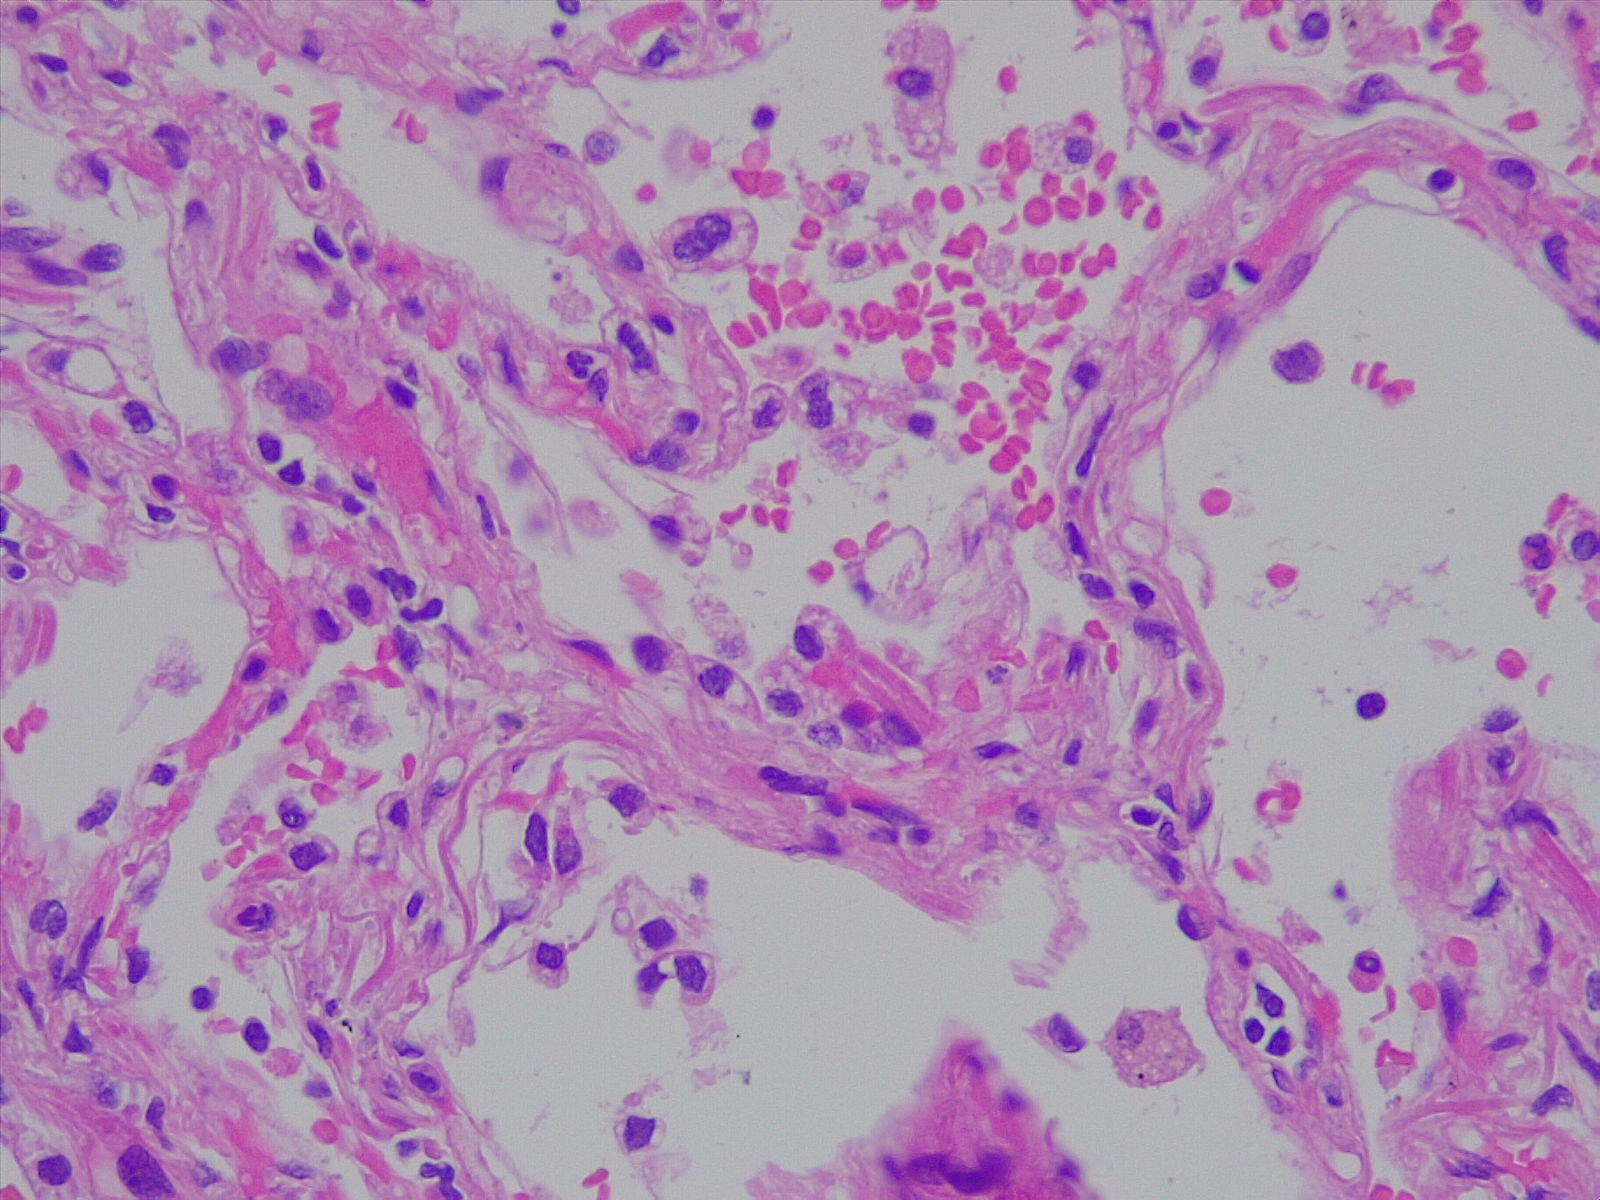
Label: normal lung tissue